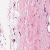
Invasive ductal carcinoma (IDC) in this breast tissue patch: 0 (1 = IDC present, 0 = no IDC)